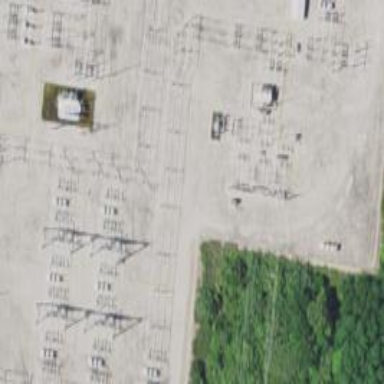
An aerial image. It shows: Switch for power supply.